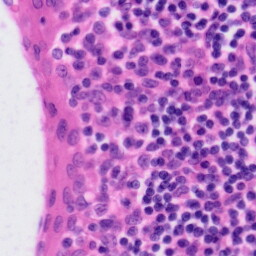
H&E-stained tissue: Tonsil